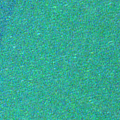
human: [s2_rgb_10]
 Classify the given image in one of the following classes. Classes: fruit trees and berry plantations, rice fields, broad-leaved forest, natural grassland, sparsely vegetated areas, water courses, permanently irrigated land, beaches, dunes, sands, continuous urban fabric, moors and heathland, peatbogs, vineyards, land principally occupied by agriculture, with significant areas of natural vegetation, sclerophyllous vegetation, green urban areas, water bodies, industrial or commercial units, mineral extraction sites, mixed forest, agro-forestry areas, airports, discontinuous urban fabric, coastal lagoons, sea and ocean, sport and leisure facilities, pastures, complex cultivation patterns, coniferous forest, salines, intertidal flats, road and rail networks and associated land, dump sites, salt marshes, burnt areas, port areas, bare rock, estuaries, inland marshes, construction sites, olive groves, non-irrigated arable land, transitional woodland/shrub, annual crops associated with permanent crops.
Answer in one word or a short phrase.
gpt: sea and ocean